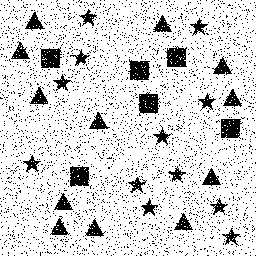
Squares: 6
Triangles: 12
Stars: 12
Total shapes: 30